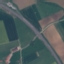
Land use / land cover: Highway